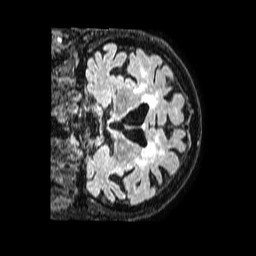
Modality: FLAIR
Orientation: coronal
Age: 75
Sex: male
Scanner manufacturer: philips
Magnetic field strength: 1.5 T
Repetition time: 4.8 s
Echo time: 0.3 s